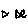
Label: fish